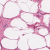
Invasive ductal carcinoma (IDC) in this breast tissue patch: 0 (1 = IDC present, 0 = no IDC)